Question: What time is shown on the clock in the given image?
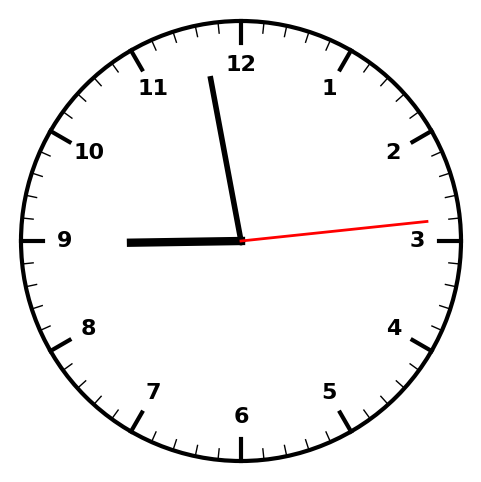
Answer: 08:58:14